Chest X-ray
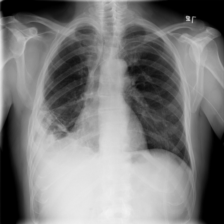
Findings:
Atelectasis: negative
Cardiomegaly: negative
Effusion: negative
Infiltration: negative
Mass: negative
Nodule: negative
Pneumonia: negative
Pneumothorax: negative
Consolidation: negative
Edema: negative
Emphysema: negative
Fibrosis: negative
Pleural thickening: negative
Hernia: negative